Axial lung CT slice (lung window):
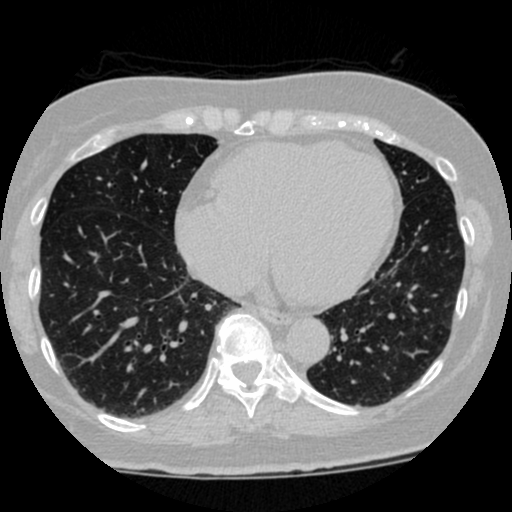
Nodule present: no